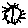
Label: sun